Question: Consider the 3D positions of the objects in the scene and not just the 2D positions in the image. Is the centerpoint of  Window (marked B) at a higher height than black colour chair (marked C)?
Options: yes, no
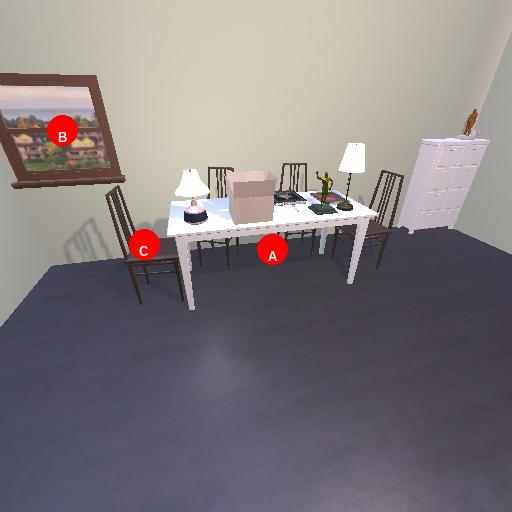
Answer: yes